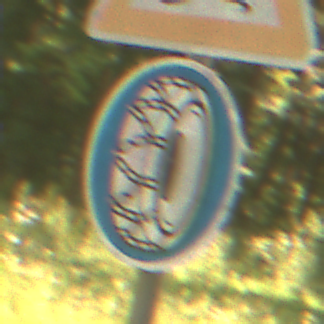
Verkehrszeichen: SchneekettenVorgeschrieben
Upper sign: SchleuderOderRutschgefahr
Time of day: Midday
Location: Outdoor (Nature)
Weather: PartlyCloudy
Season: NotSpecified
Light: Natural